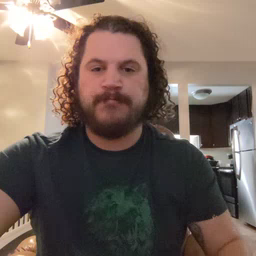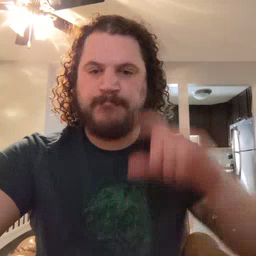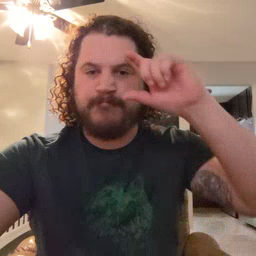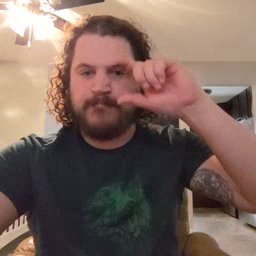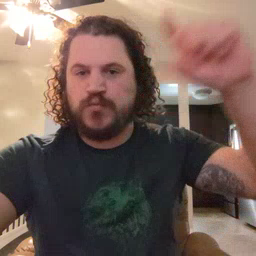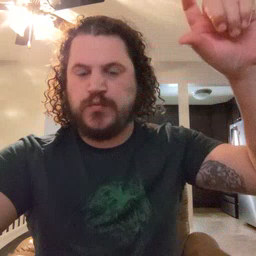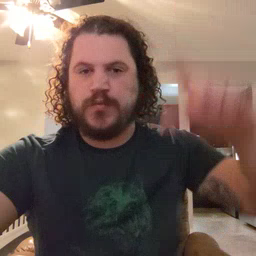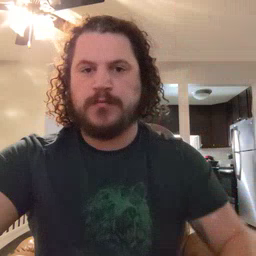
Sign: moon